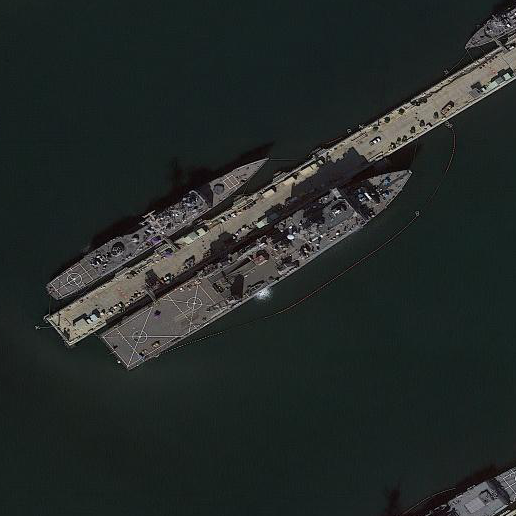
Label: combat